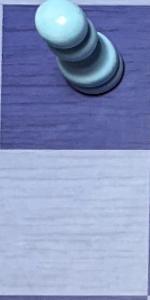
Label: Empty